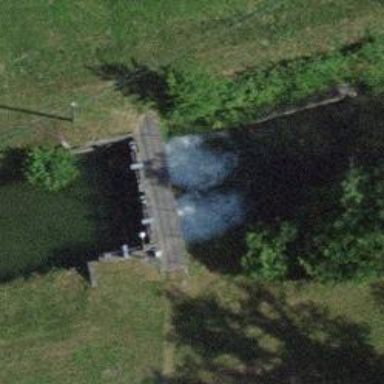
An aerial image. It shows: Weir along the waterway.